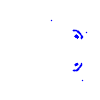
Particle: kaon